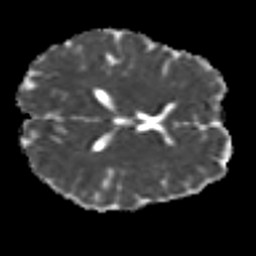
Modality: MD
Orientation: axial
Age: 25
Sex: female
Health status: healthy
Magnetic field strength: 3 T
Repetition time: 8.4 s
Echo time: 0.0926 s